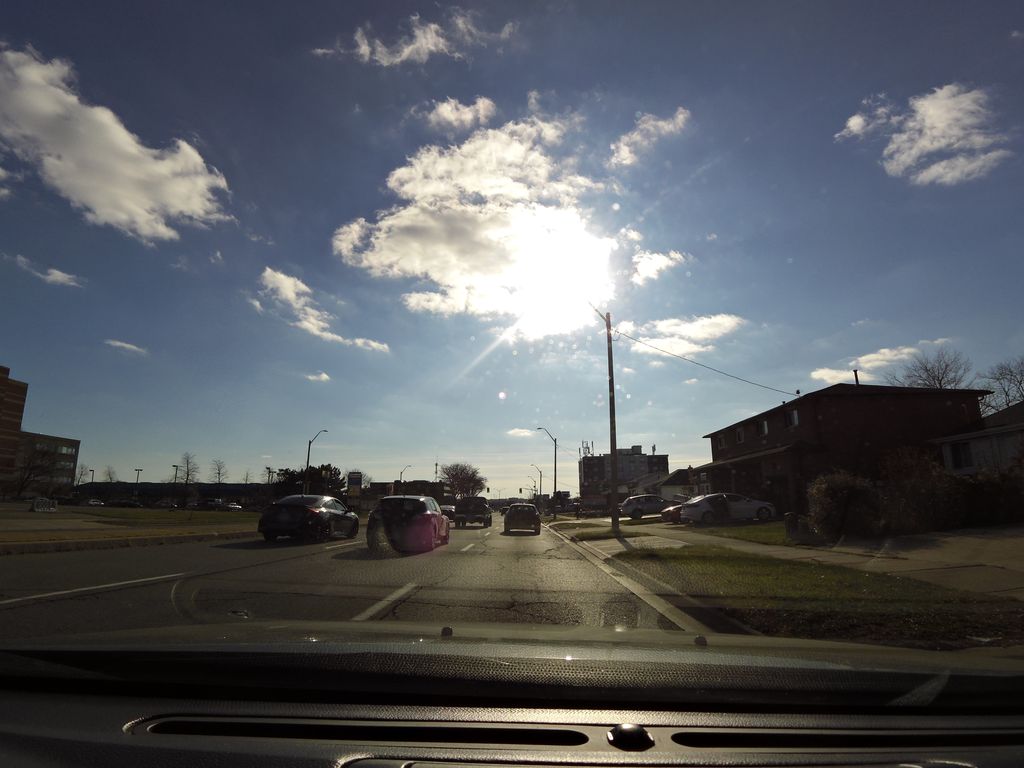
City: hamilton